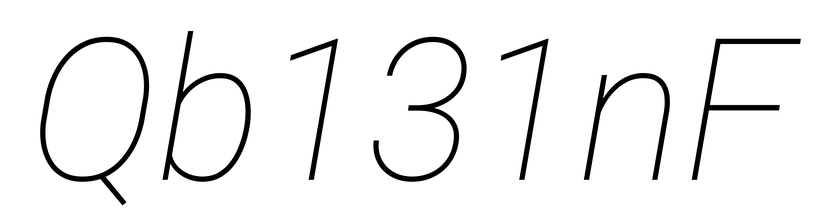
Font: Roboto-Italic_Thin_Italic